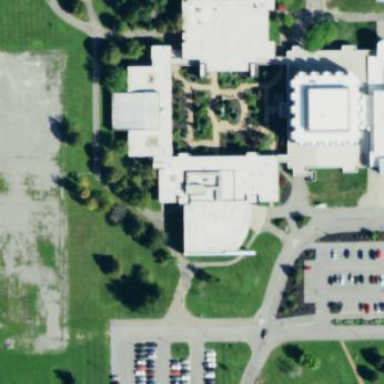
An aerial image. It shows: University building.